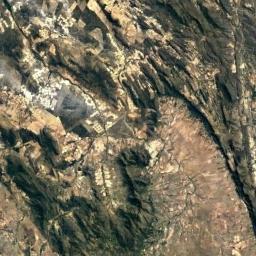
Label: mountain